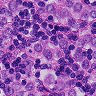
Metastatic tissue present: yes